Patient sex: M
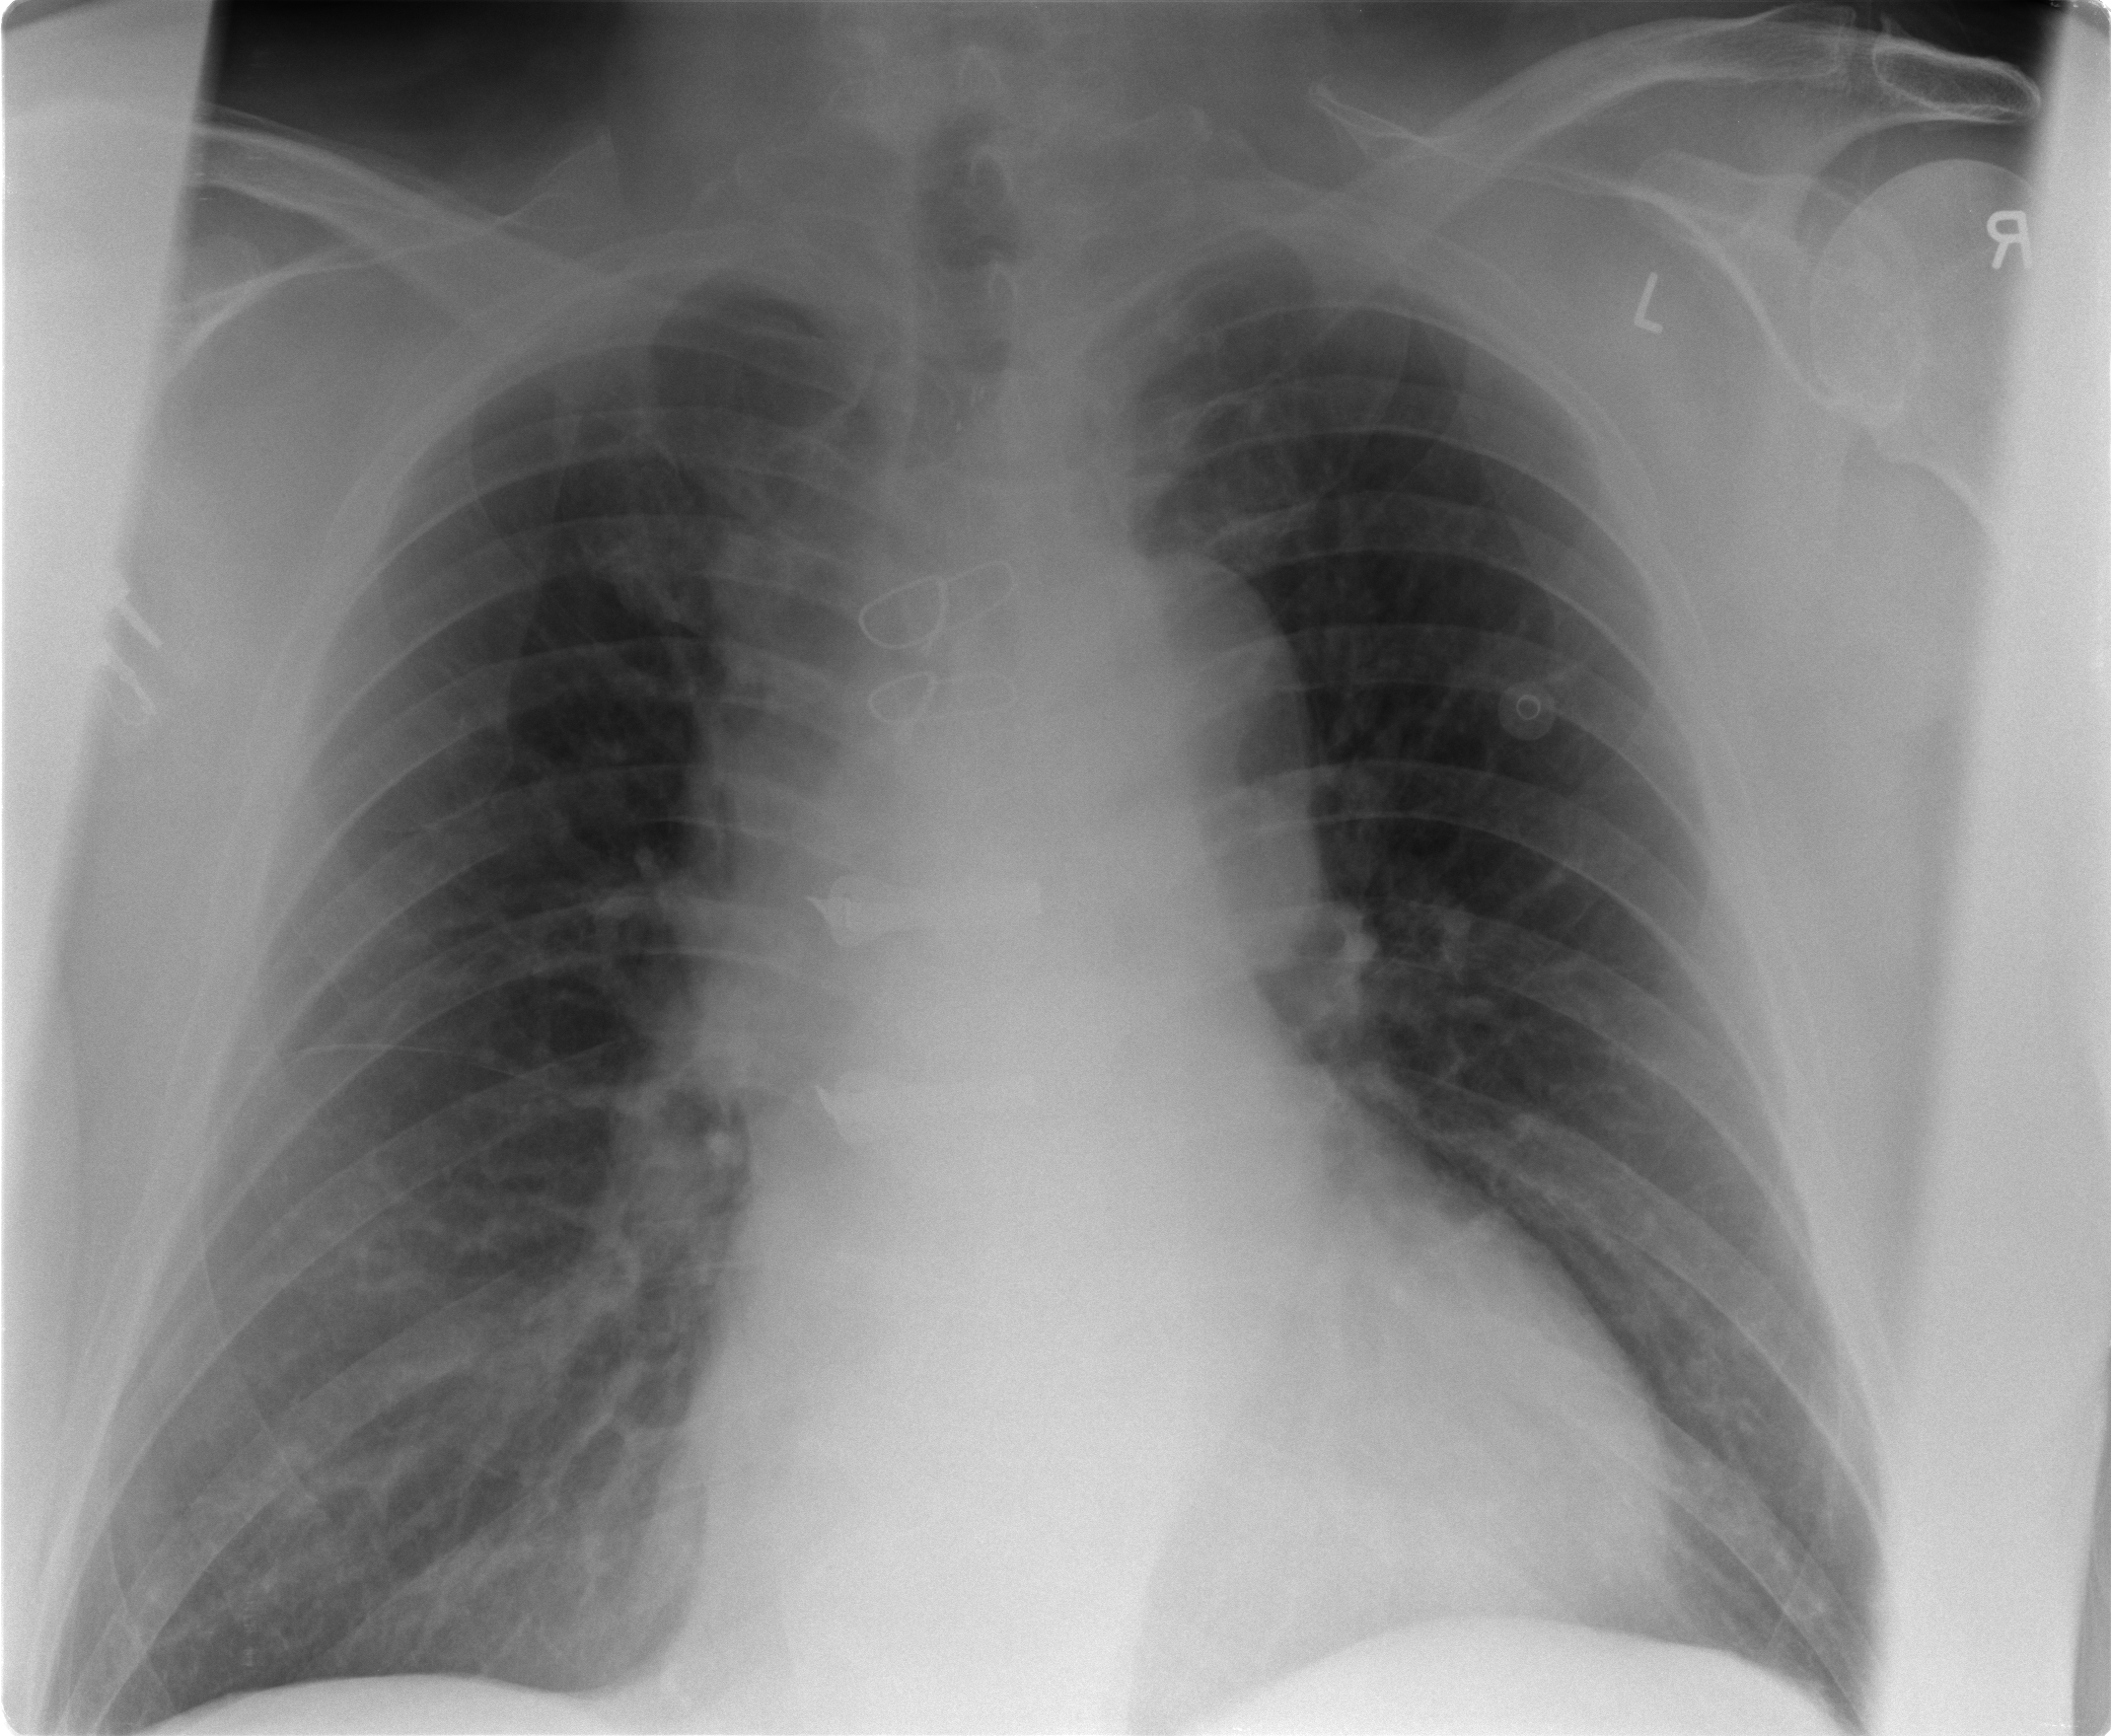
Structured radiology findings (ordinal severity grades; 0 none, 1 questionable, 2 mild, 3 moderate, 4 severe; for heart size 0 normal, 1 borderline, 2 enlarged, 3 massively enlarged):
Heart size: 2
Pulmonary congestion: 1
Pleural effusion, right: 0
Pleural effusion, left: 0
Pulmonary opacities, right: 0
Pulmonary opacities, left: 0
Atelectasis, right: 0
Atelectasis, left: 0